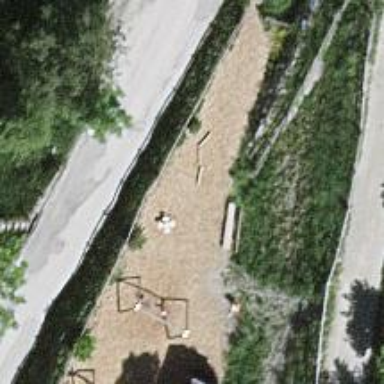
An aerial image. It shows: Playground area for leisure land.